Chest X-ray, PA view. Patient: 57 years old, sex M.
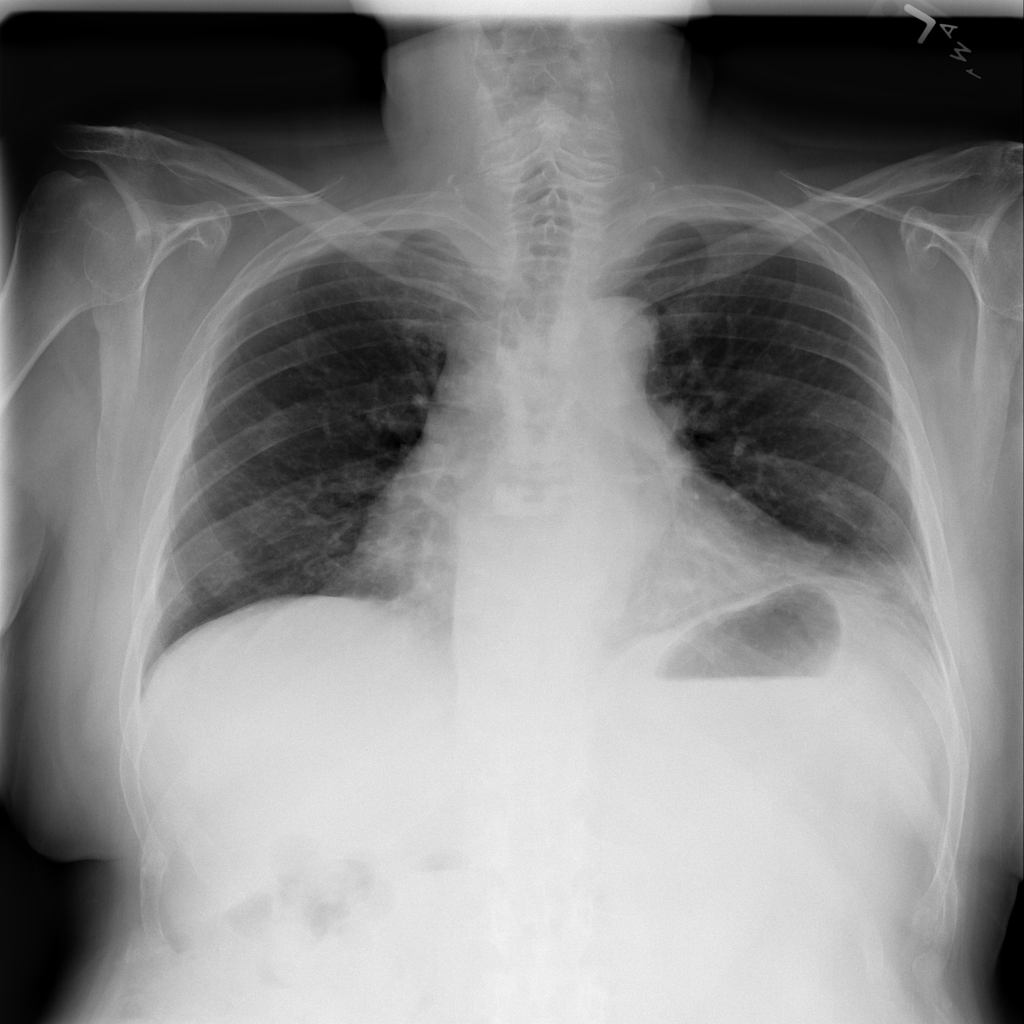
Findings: No Finding